Question: Tuples is 'n'
The birthday problem equation is this:

Question:
> For n = 200, write an algorithm (in Python) for enumerating the number of tuples in the sample space that satisfy the condition that at least two people have the same birthday. (Note that your algorithm will need to scan each tuple)
'''
import itertools
print(list(itertools.permutations([0,0,0]))
'''
I am wondering for this question how do I insert a 'n' into this?
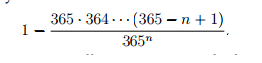
Answer: "how to get n in there":
'''
n = 200
space = itertools.permutations(bday_pairs, n)
'''
I've left out a couple parts of your code:
itertools returns a list; you don't need to coerce it.
Printing this result is likely not what you want with n = 200; that's a list.
Now, all you need to do is to build bday_pairs, the list of all possible pairs of birthdays. For convenience, I suggest that you use the integers 1-365. Since you haven't attacked that part of the problem at all, I'll leave that step up to you.
You still need to do the processing to count the sets with at least one matching birthday, another part of the problem you haven't attacked. However, I trust that the above code solves your stated problem?